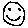
Label: smiley face